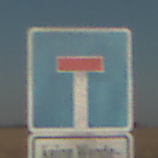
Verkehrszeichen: Sackgasse
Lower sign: HinweisGeaenderteVorfahrtVerkehrsfuehrungVerkehrsregelung3
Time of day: SunriseSunset
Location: Outdoor (Nature)
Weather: Clear
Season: NotSpecified
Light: Natural